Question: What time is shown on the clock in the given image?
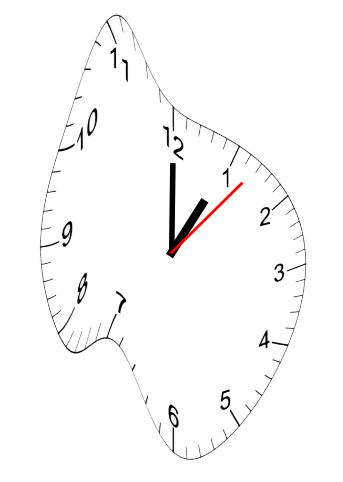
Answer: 01:00:07